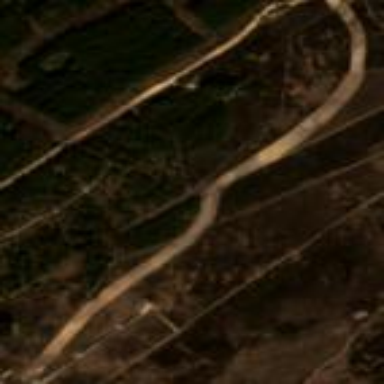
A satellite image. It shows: Sandy track road.